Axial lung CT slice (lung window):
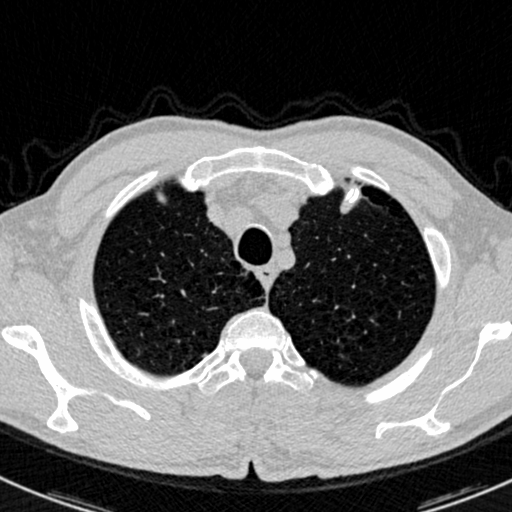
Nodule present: no